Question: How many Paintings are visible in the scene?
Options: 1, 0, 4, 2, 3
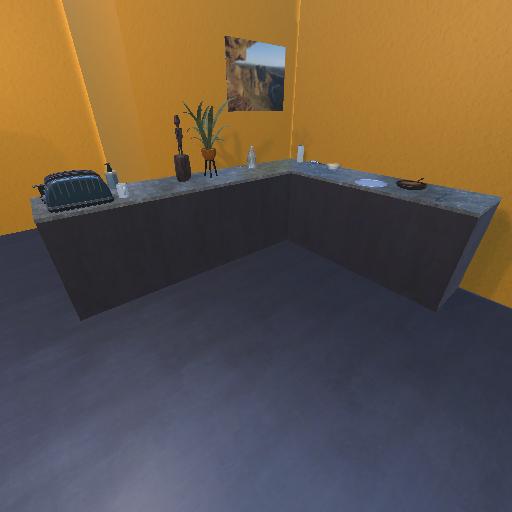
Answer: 1